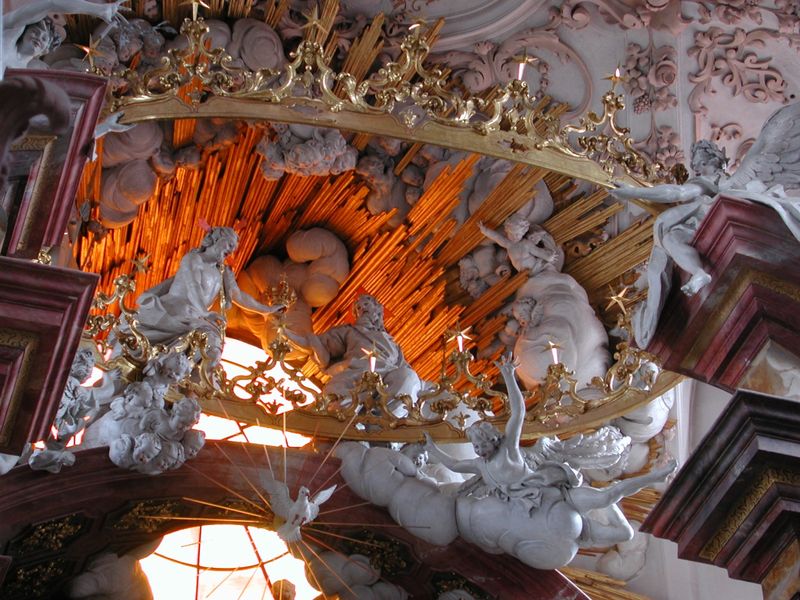
Titel: Klosterkirche Rohr
Künstler: Egid Quirin Asam
Standort: Rohr, St. Mariä Himmelfahrt  (EU - D)
Schlagwörter: flügel, gott, himmel, vogel, weiß, wolken, menschen, blumen, fenster, licht, marmor, orange, säulen, blüte, rot, ornament, barock, taube, kirche, sonne, gold, decke, personen, rokkoko, blatt, krone, rokoko, rosa, fliegen, kinder, pferd, engel, skulptur, figuren, ornamente, verzierung, woken, stuck, foto, alter, stern, strahlen, altar, hochaltar, kapitelle, sims, orgel, christus, jesus, fresken, fresko, putten, maria, brennend, geist, dreifaltigkeit, heiliger geist, blattgold, friedenstaube, krche, ofernd, rmarmor